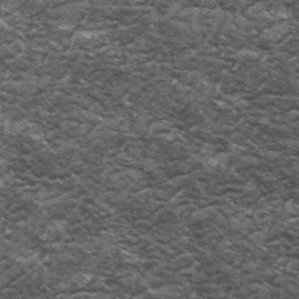
Label: frost